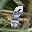
Label: 8